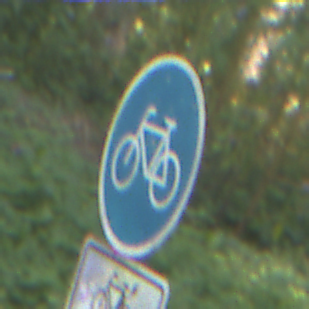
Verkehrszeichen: Radweg
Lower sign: EinspurigeFahrzeugeFrei6
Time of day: MorningAfternoon
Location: Outdoor (Nature)
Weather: Clear
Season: NotSpecified
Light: Natural